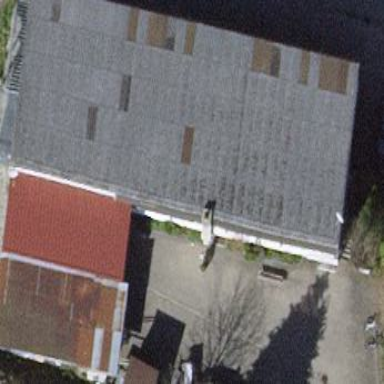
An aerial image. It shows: Commercial building.